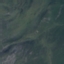
Land use / land cover class: HerbaceousVegetation